Question: I would like to subset an array of serial numbers representing dates, according to recession periods, so that I can calculate 'mean()' over these periods. The following example illustrate this:
'''
DateArray = transpose((1:20000)+678420);
RndData = normrnd(0.003,0.05,19999,1);
CumData = cumprod([1;RndData+1]);
Data = [DateArray CumData];
load Data_Recessions.mat %Native 'Econometrics toolbox' dataset
% This loads a 2 column double array of start dates in the first column and corresponding end dates in the second column.
plot(Data(:,1),Data(:,2))
set(gca(),'Yscale','log');
recessionplot()
'''

I thus want to calculate mean() over the grey bars above. The dates indicating these periods are in the Recessions array. How do I do this most efficiently?
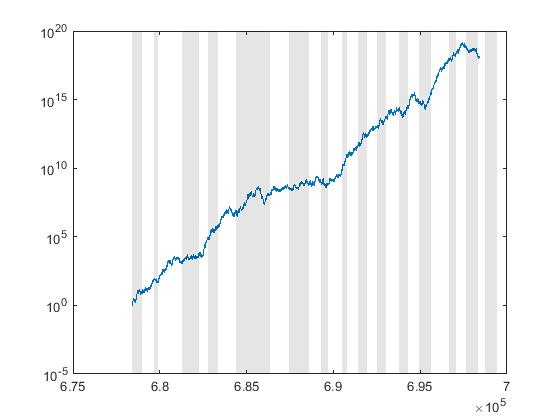
Answer: Assuming your recession dates are in a 2 column matrix called D
'''
M = arrayfun(@(x)(mean(Data(find(Data(:,1)==D(x,1)):find(Data(:,1)==D(x,2)),2))), 1:size(D,1))
'''
Or as a for loop which is actually probably more efficient:
'''
M = NaN(size(D,1),1);
for x = 1:size(D,1)
first = find(Data(:,1)==D(x,1))
last = find(Data(:,1)==D(x,2))
M(x) = mean(Data(first:last, 2))
end
'''